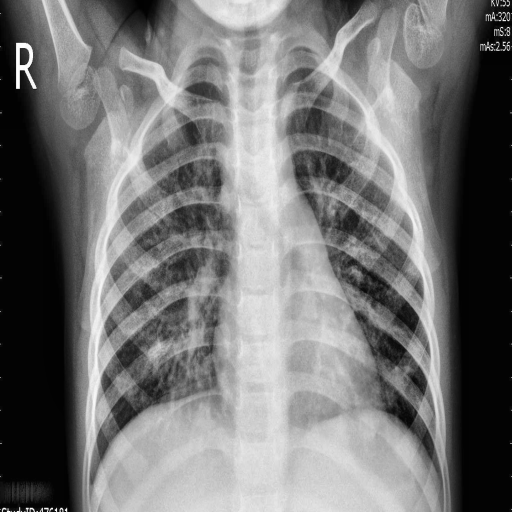
Finding: PNEUMONIA